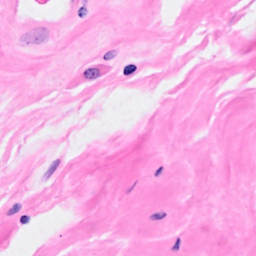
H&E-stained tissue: Breast